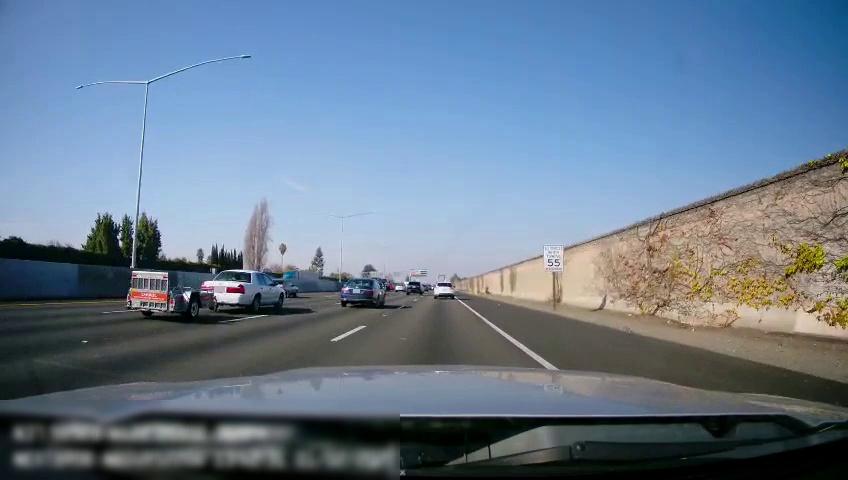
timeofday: Day
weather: Sunny
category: Drivable Space
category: Vehicles | Car
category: Vehicles | SUV
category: Vehicles | Car
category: Vehicles | Car
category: Vehicles | SUV
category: Vehicles | Car
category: Vehicles | Truck
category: Vehicles | Car
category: Vehicles | Truck
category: Lanes | Current Lane
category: Lanes | Current Lane
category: Lanes | Alternate Lane
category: Lanes | Alternate Lane
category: Lanes | Alternate Lane
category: Traffic | Signs
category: Traffic | Signs